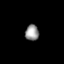
Tissue: prostate
Cell type: T cells
Senescence score: 0.8269
Nuclear area (px): 213
Mean DAPI intensity: 147.512